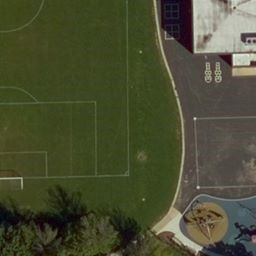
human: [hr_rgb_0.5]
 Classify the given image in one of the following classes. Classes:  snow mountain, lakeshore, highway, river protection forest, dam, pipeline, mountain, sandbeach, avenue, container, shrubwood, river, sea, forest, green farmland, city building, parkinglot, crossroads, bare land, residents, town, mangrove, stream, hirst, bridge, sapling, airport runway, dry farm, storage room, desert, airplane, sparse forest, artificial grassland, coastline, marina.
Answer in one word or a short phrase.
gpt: artificial grassland